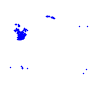
Particle: proton